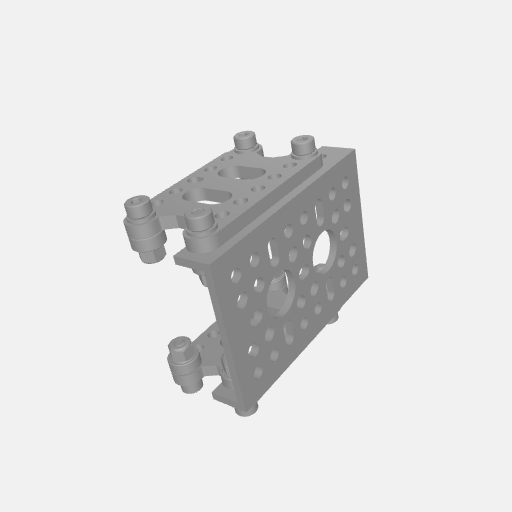
Part: BallBearingCarriage